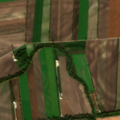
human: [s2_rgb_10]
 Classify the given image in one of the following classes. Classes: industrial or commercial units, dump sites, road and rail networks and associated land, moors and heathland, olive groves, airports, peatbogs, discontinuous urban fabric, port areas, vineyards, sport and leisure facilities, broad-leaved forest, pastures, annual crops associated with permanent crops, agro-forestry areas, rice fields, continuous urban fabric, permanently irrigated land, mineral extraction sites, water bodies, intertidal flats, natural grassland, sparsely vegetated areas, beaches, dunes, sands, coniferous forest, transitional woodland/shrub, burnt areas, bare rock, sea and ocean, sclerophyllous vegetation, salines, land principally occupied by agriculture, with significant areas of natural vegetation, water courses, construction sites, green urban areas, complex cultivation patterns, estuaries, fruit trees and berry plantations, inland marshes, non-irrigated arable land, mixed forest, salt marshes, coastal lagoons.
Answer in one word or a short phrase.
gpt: non-irrigated arable land